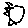
Label: sun